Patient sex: M
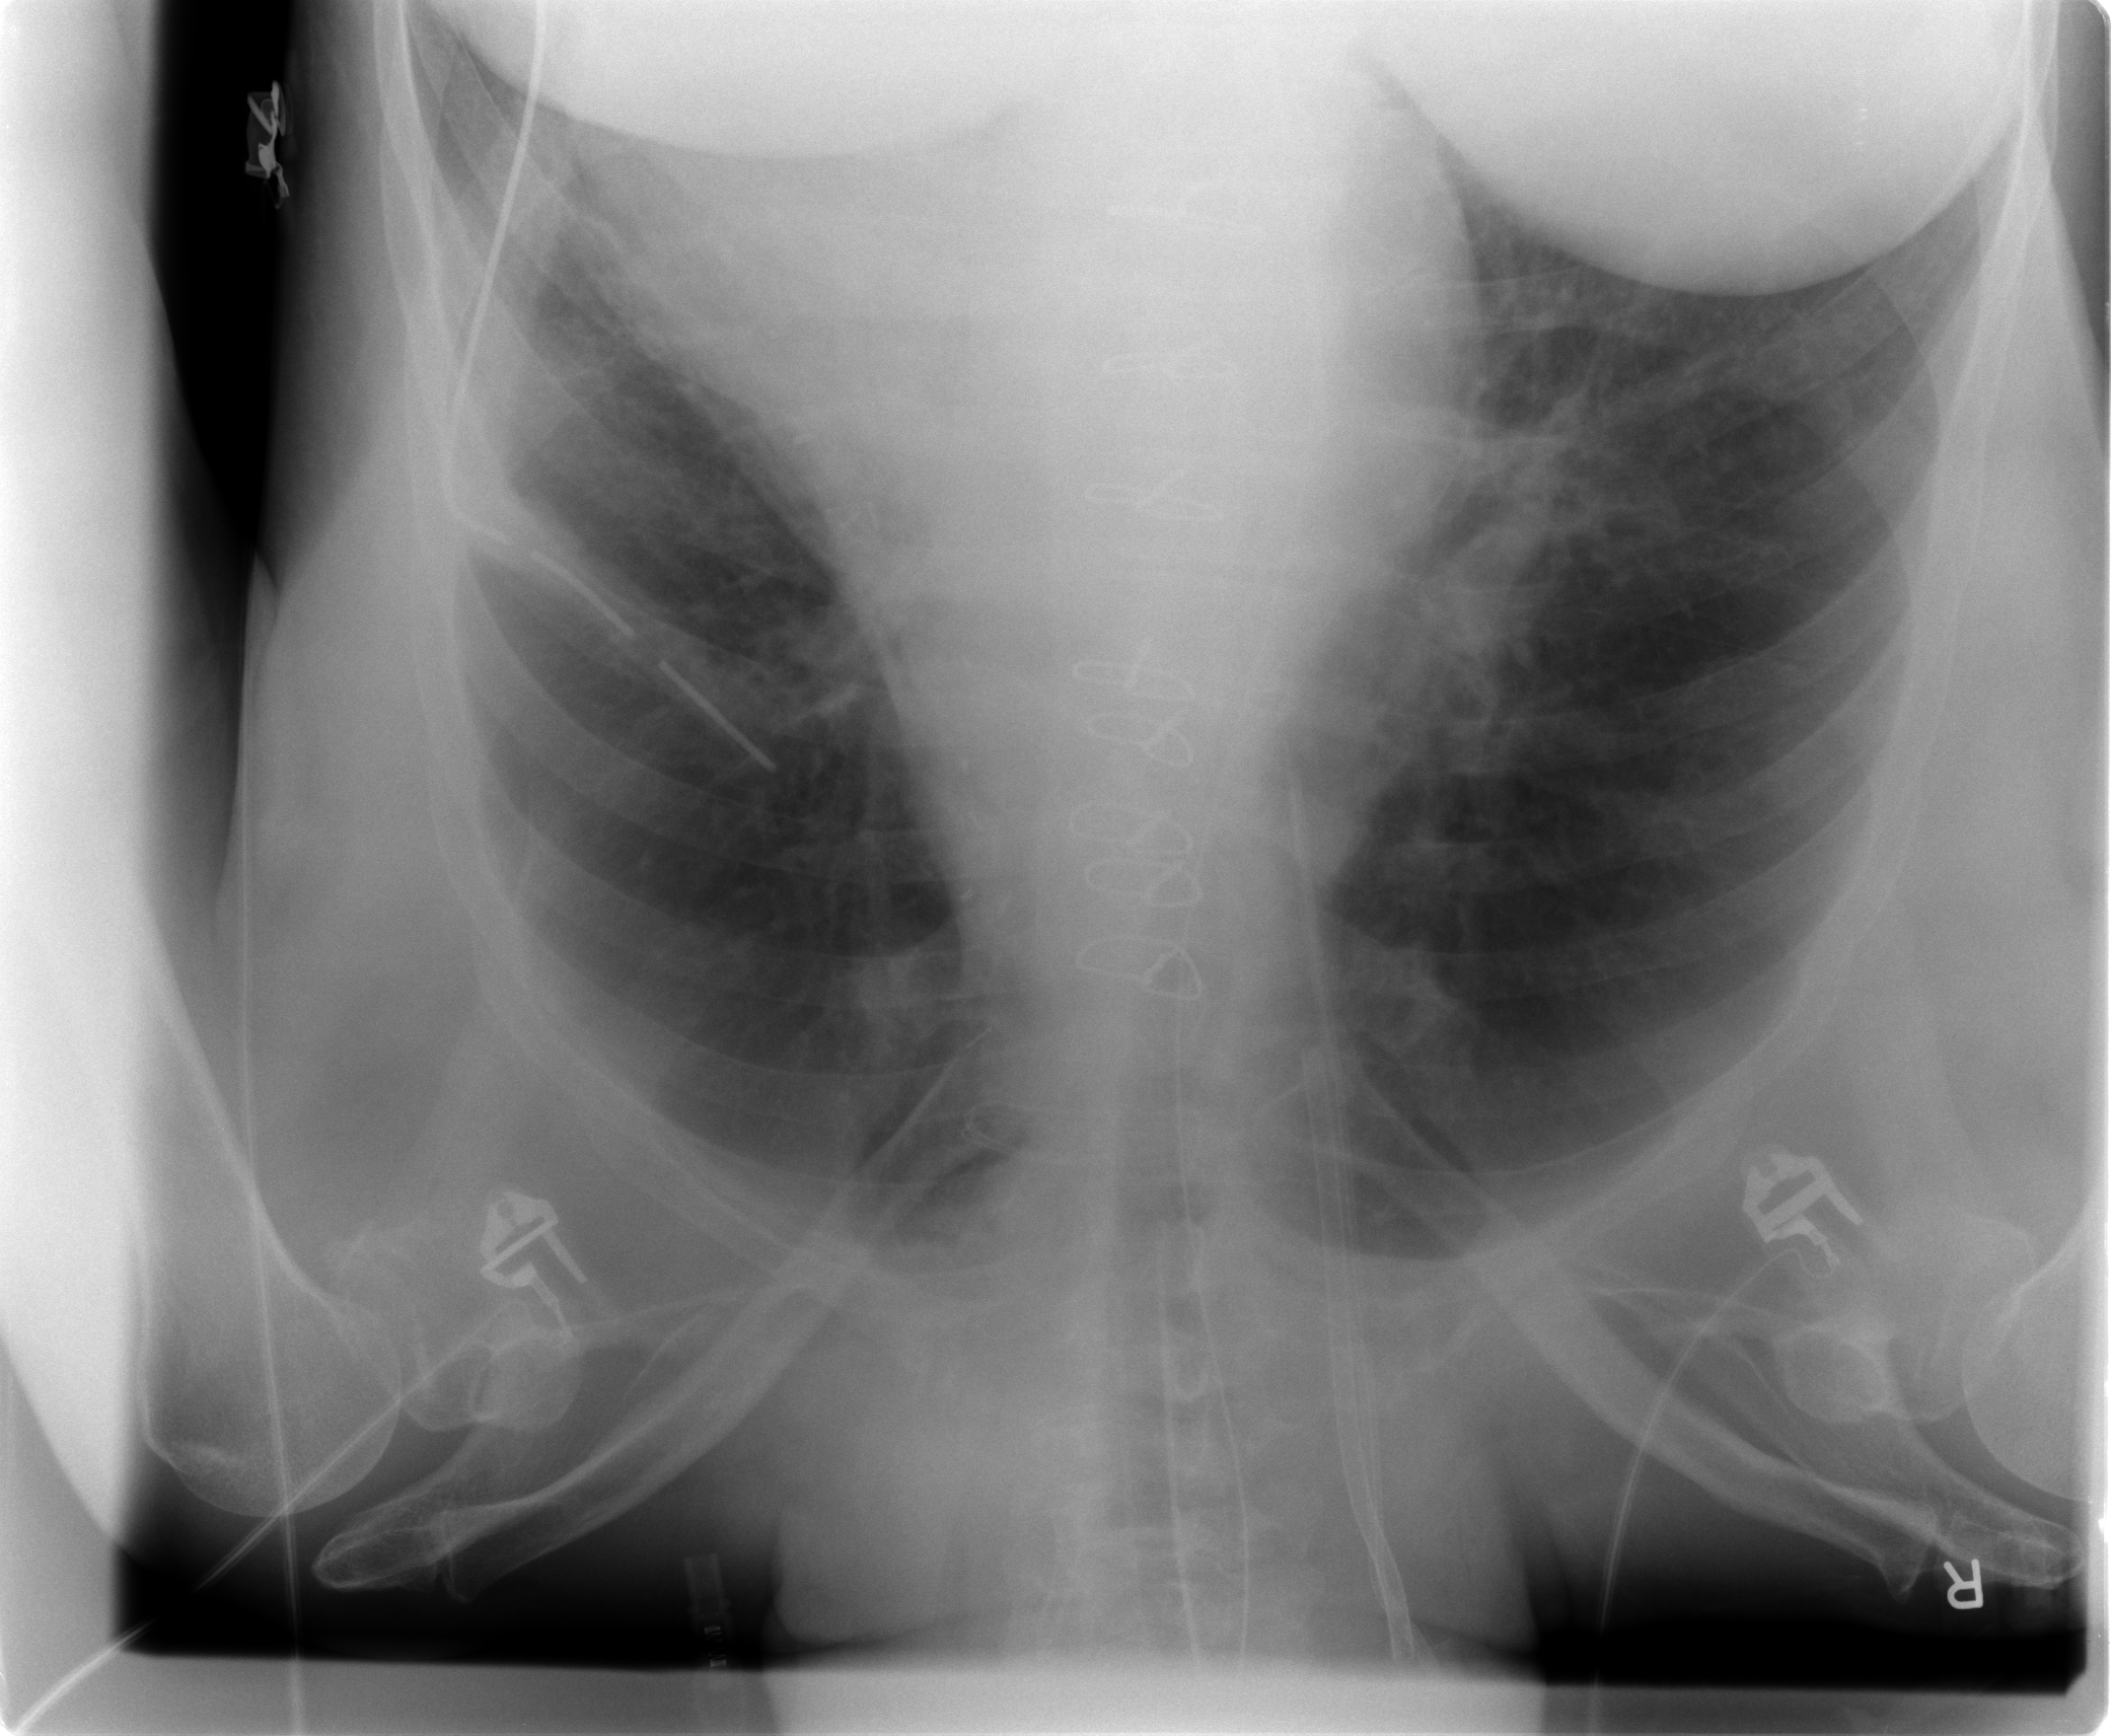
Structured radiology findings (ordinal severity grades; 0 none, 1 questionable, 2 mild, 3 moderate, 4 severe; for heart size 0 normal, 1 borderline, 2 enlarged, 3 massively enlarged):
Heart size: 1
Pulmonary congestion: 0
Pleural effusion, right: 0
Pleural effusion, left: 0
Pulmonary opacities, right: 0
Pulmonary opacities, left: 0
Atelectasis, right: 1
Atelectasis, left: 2